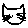
Label: cat